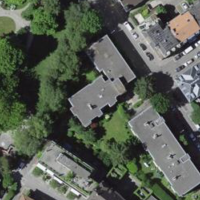
EUNIS habitat code: 54
Species observed at this site:
Anthophora plumipes
Knautia arvensis